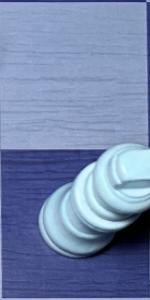
Label: King_White